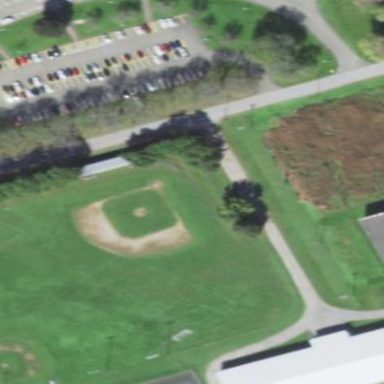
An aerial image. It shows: Baseball pitch for leisure land.